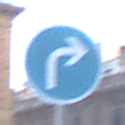
Verkehrszeichen: VorgeschriebeneFahrtrichtungRechts
Umgebung: Outdoor, Urban
Tageszeit: SunriseSunset
Wetter: PartlyCloudy
Licht: Natural
Jahreszeit: NotSpecified
Kontrast: LowContrast